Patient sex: M
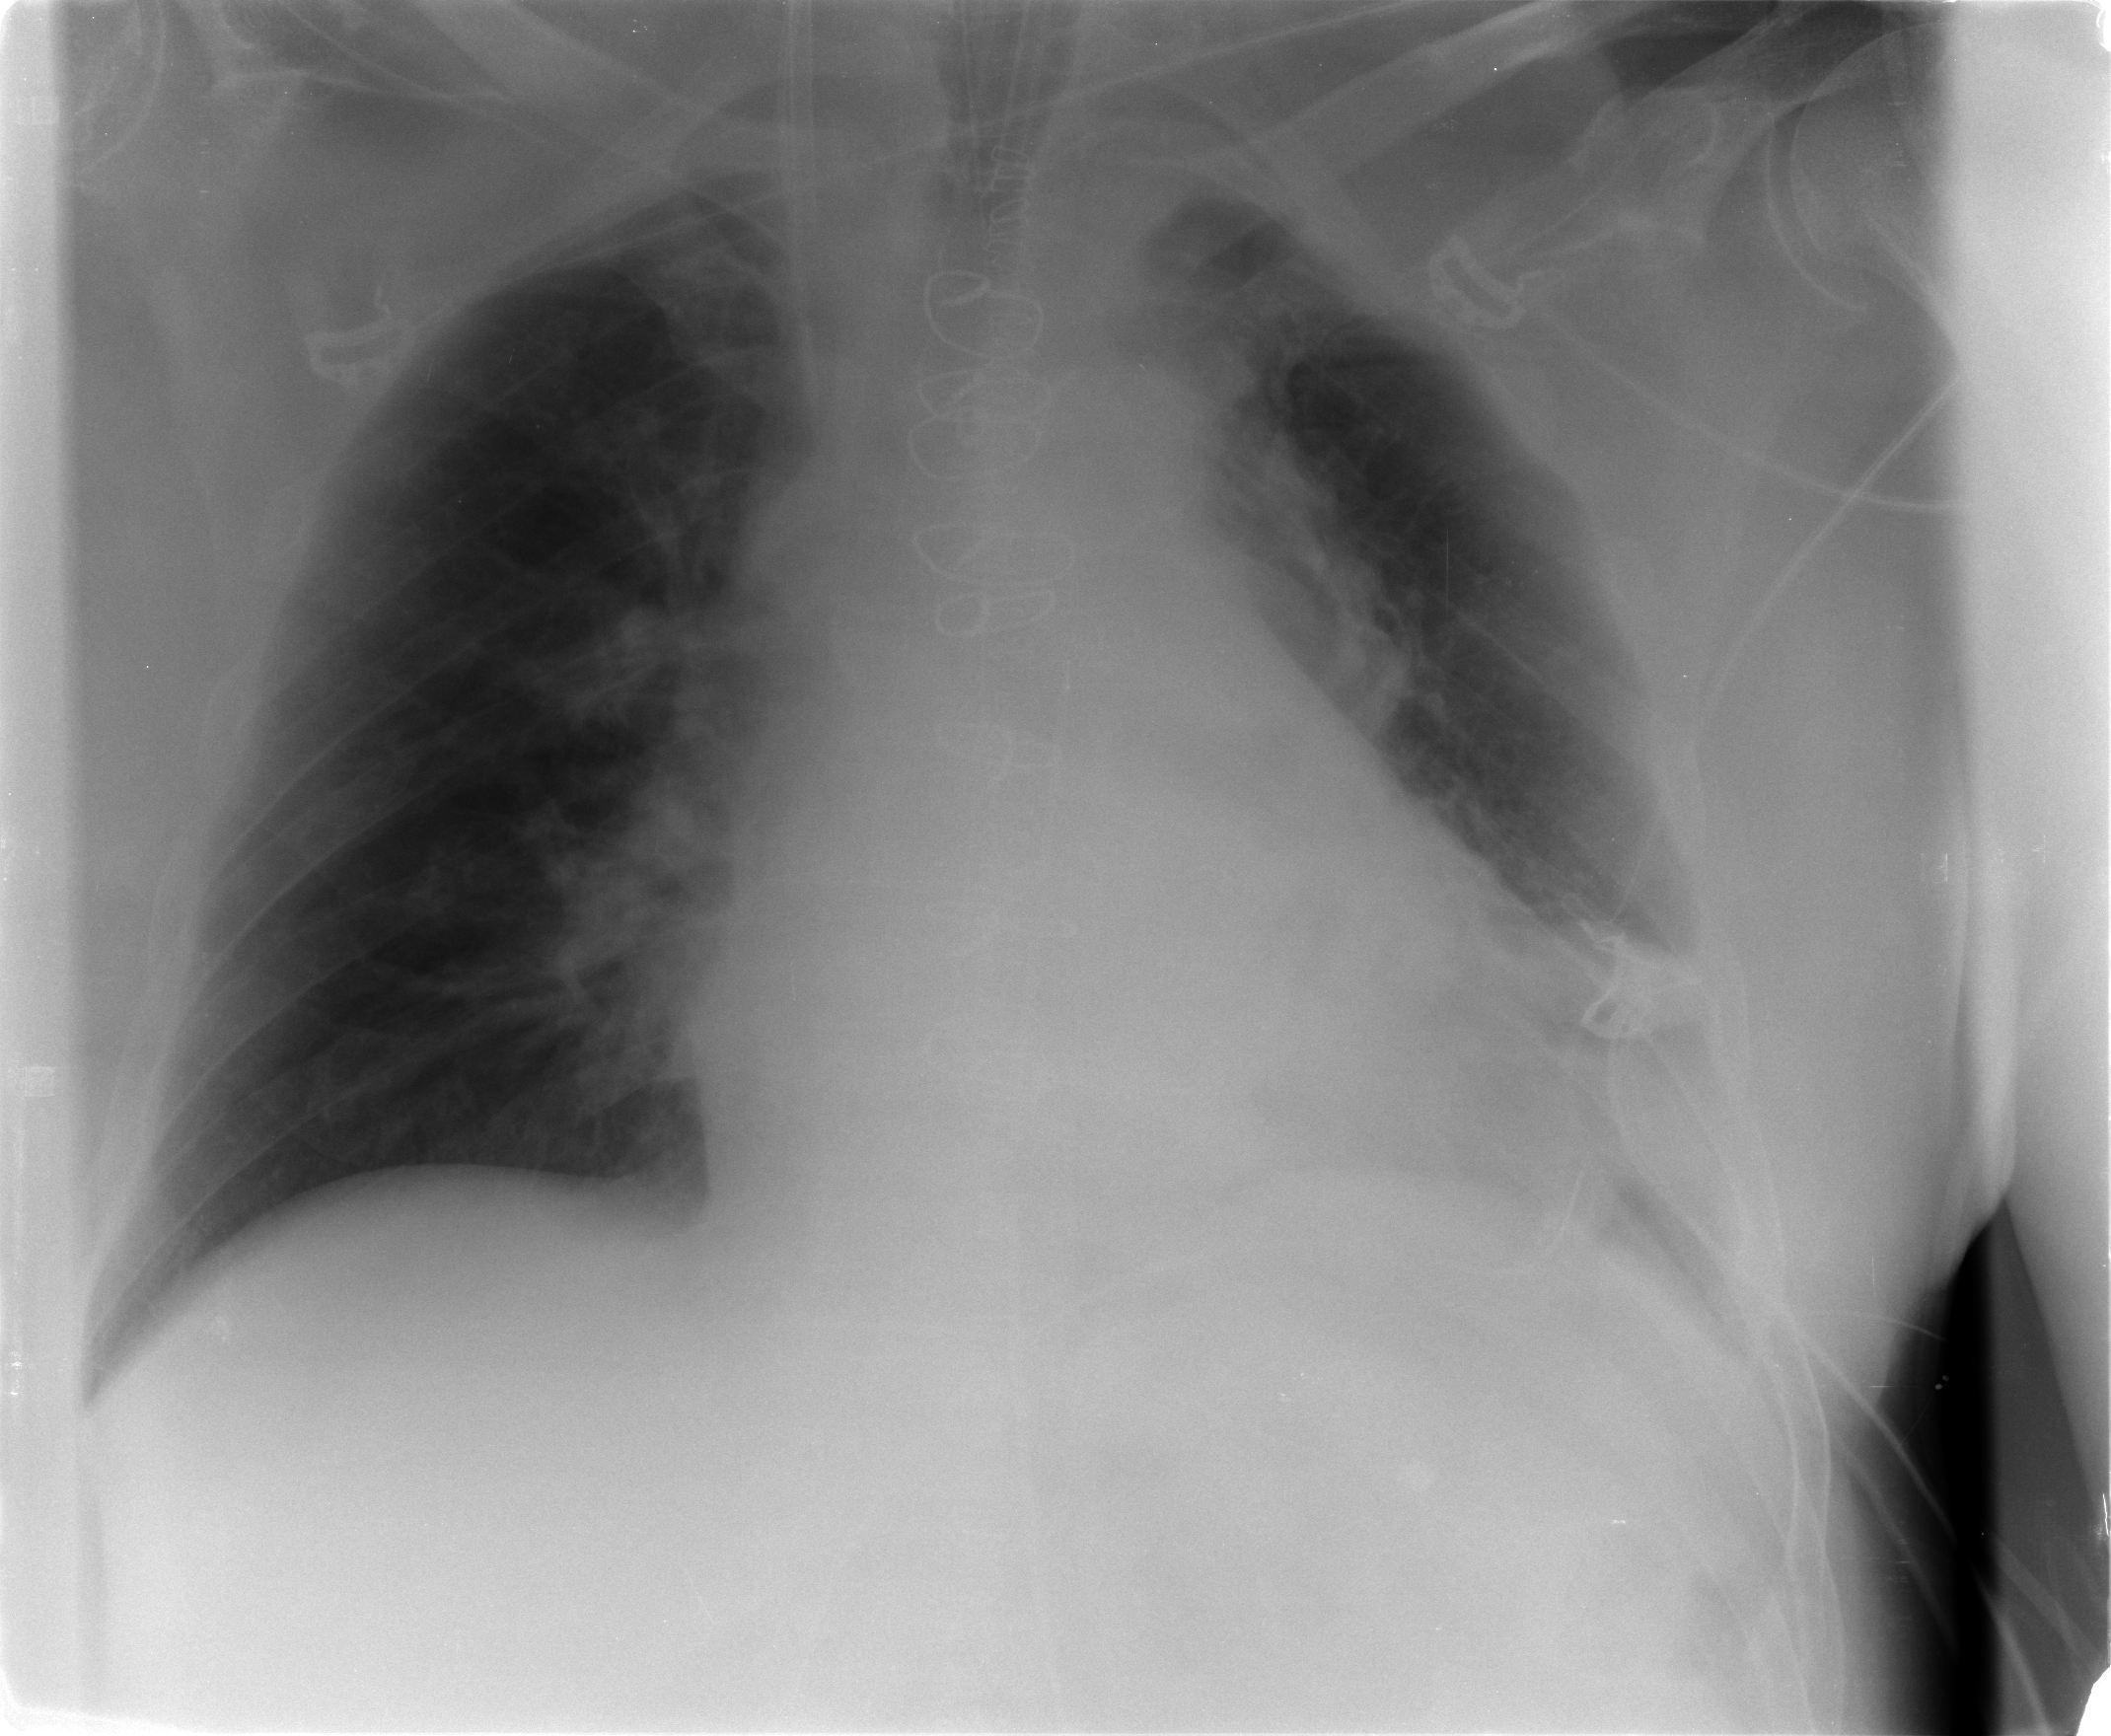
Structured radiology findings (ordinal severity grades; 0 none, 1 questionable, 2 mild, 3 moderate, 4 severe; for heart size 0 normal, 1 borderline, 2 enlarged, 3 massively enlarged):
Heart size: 2
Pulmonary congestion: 2
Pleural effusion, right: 0
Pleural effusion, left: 1
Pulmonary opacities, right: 0
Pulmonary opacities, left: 0
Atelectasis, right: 1
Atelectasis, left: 2